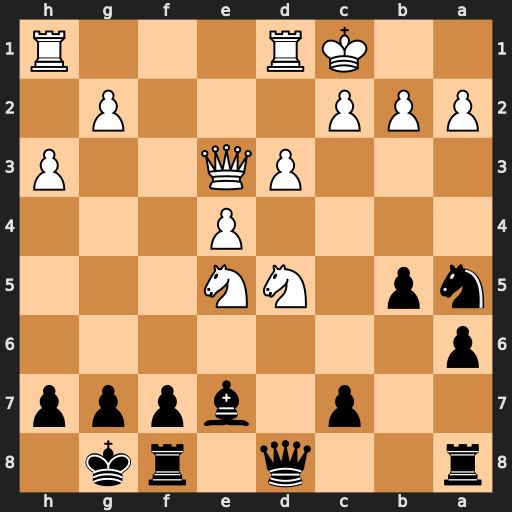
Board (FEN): r2q1rk1/2p1bppp/p7/np1NN3/4P3/3PQ2P/PPP3P1/2KR3R
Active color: b
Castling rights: -
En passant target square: -
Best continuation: Bg5 Nf4 Qf6 Rdf1 Qxe5